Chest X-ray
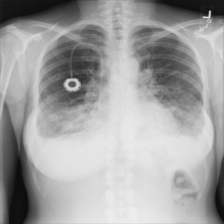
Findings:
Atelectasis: negative
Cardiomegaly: negative
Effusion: positive
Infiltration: positive
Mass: negative
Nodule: negative
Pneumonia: negative
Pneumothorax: negative
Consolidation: negative
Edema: negative
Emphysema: negative
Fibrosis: negative
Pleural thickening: negative
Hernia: negative